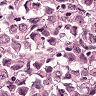
Metastatic tissue present: yes